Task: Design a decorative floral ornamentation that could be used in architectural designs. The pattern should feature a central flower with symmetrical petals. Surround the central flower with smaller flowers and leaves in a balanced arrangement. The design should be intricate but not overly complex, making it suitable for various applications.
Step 721:
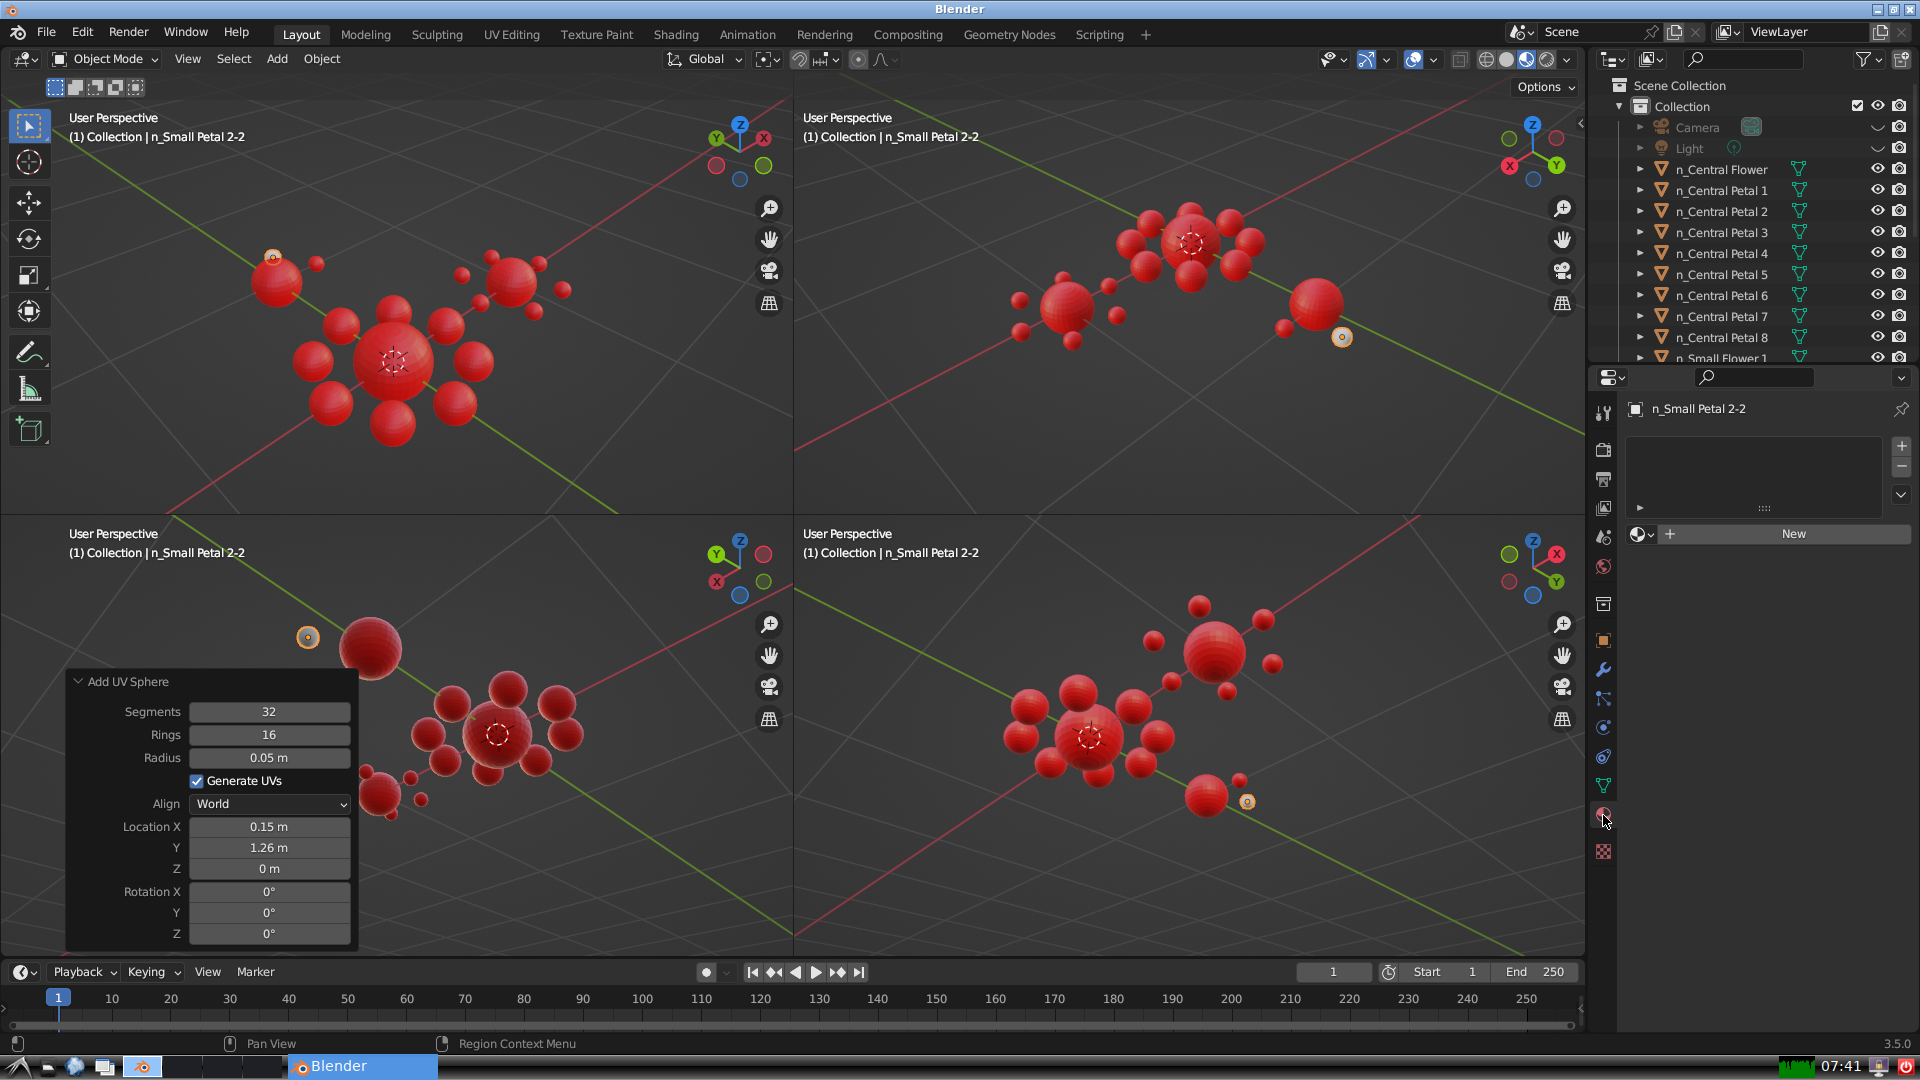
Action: {"mouse_move": [1636, 534]}